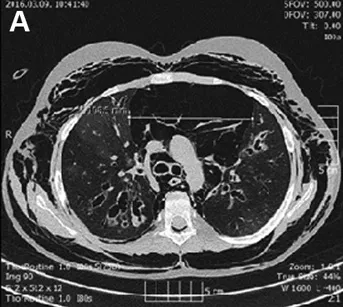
Computed tomography scan (in the level of bifurcation) depicted an extensive subcutaneous emphysema and a huge pneumomediastinum (diameter: 10.8 cm):. Transverse.
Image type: radiology (ct)